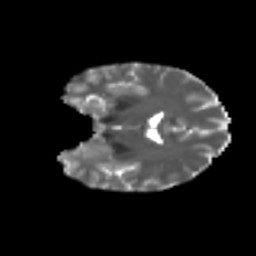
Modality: T2w
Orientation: coronal
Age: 27
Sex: female
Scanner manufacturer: ge
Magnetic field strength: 3 T
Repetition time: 7.8 s
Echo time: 0.0606 s